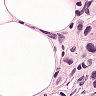
Metastatic tissue present: yes